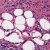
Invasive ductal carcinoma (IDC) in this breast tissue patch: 1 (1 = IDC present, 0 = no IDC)